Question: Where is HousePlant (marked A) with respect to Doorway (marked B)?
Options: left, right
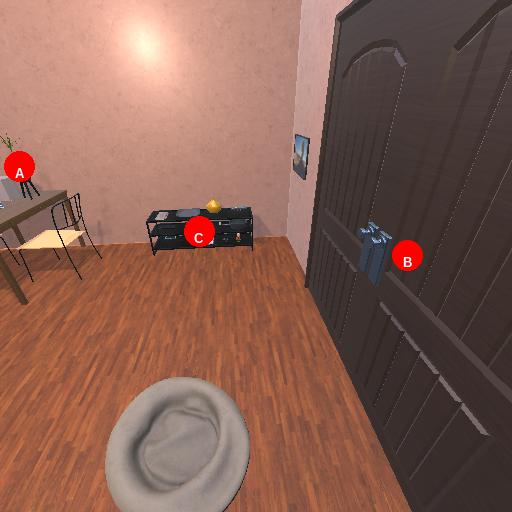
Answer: left